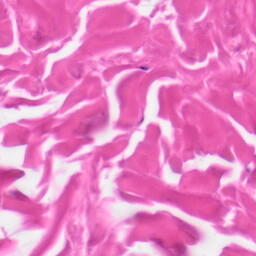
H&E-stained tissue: Skin